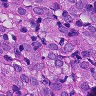
Metastatic tissue present: yes